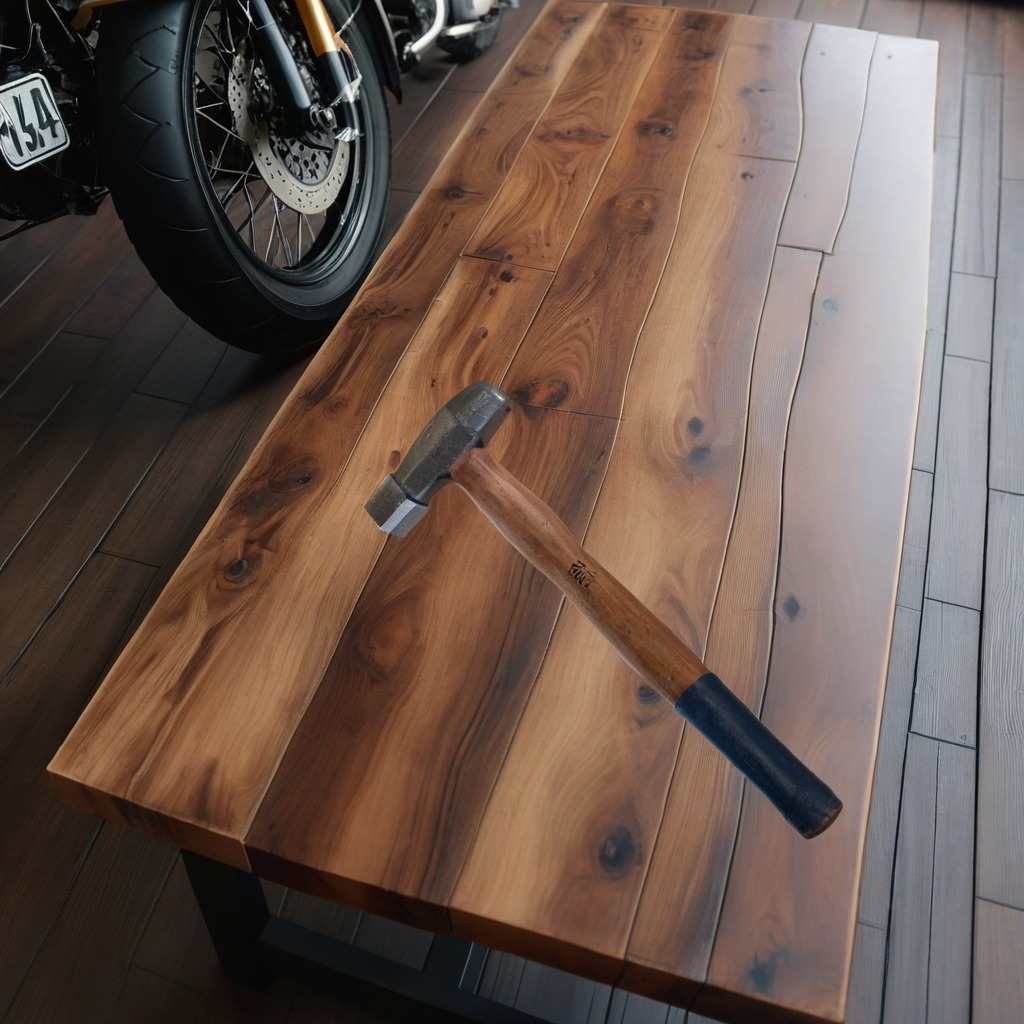
A hammer lies on the oil-spilled wooden table in a vintage motorcycle garage.